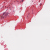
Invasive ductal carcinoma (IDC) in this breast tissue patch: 0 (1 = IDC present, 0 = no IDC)